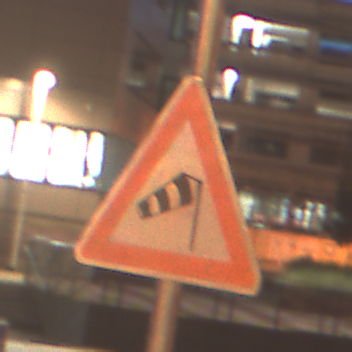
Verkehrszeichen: SeitenwindVonRechts
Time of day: Night
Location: Outdoor (Urban)
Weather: PartlyCloudy
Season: NotSpecified
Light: Artificial